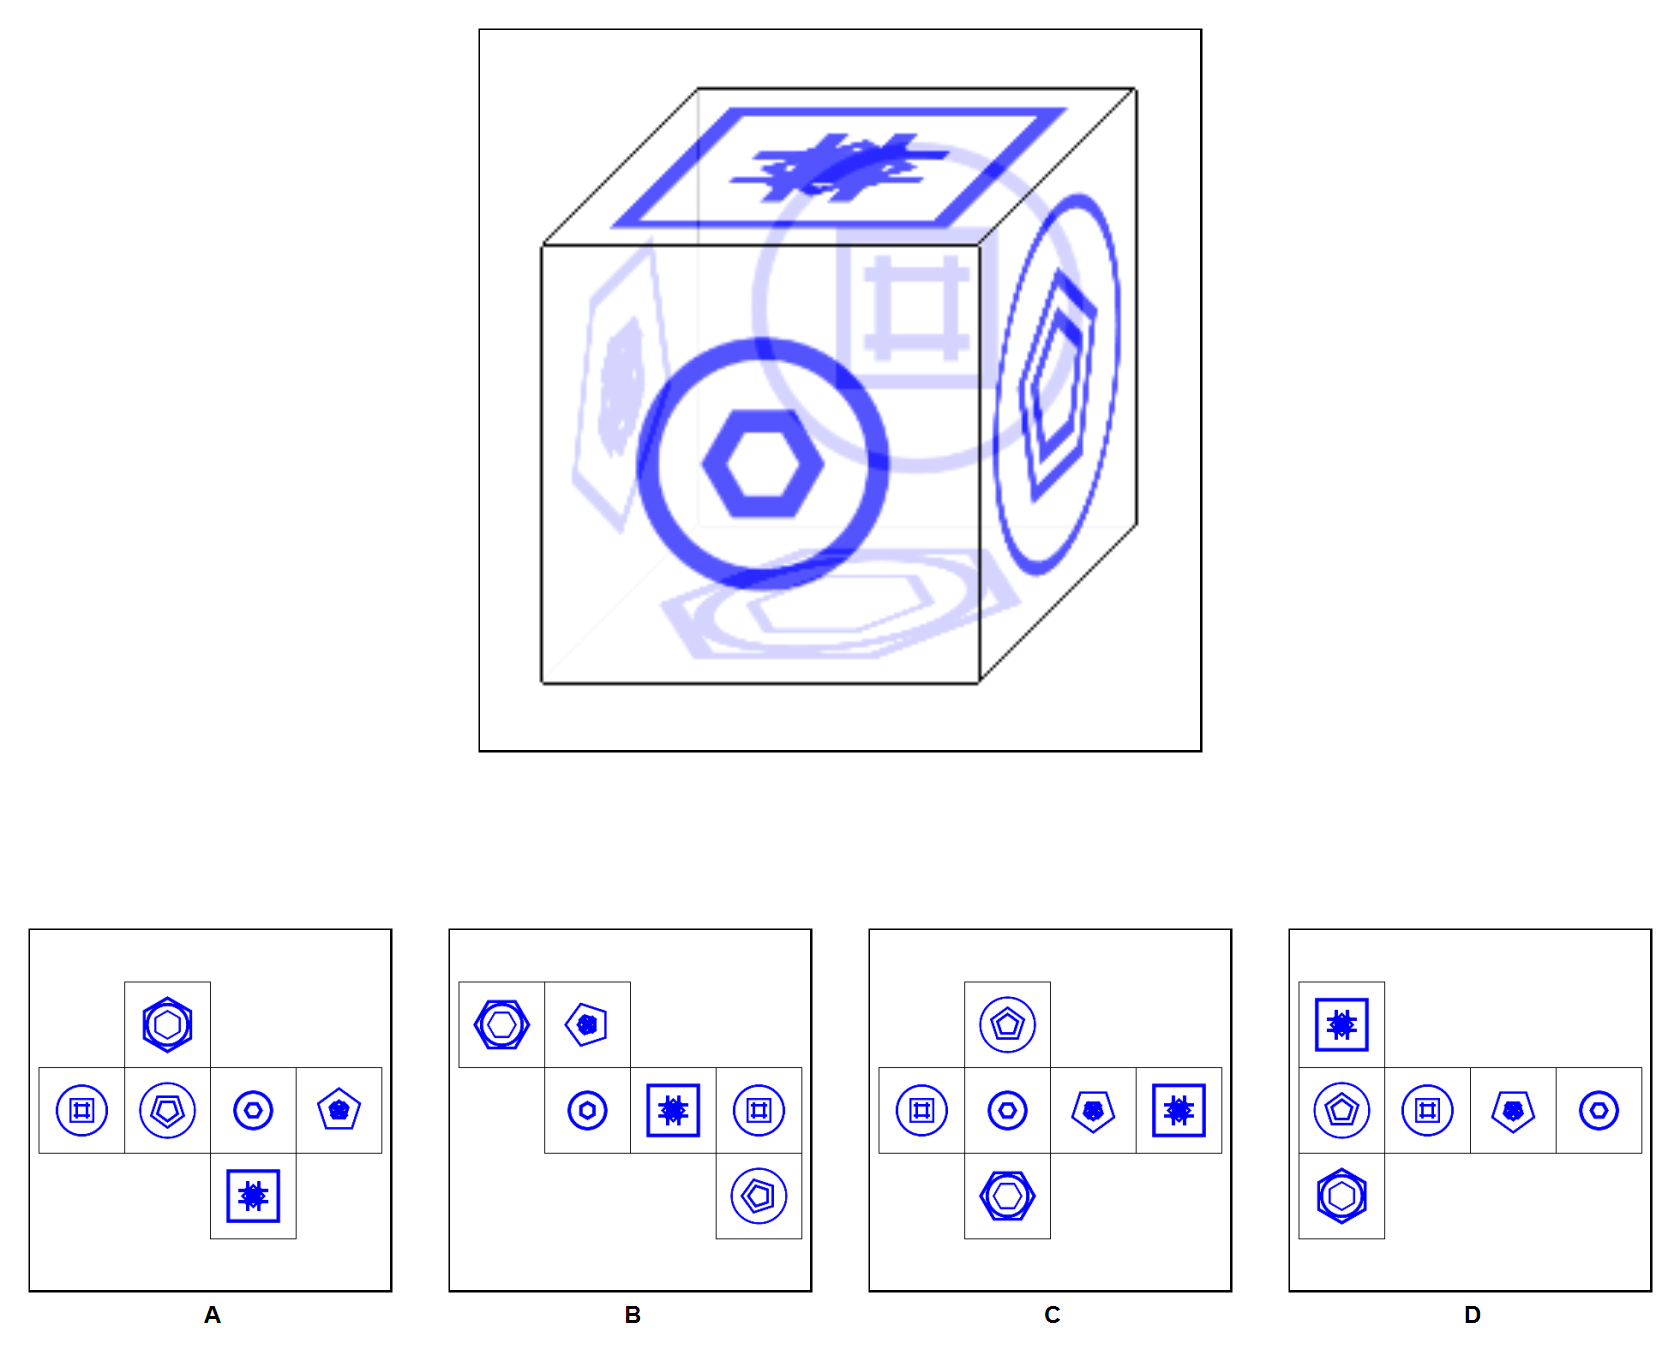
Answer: C